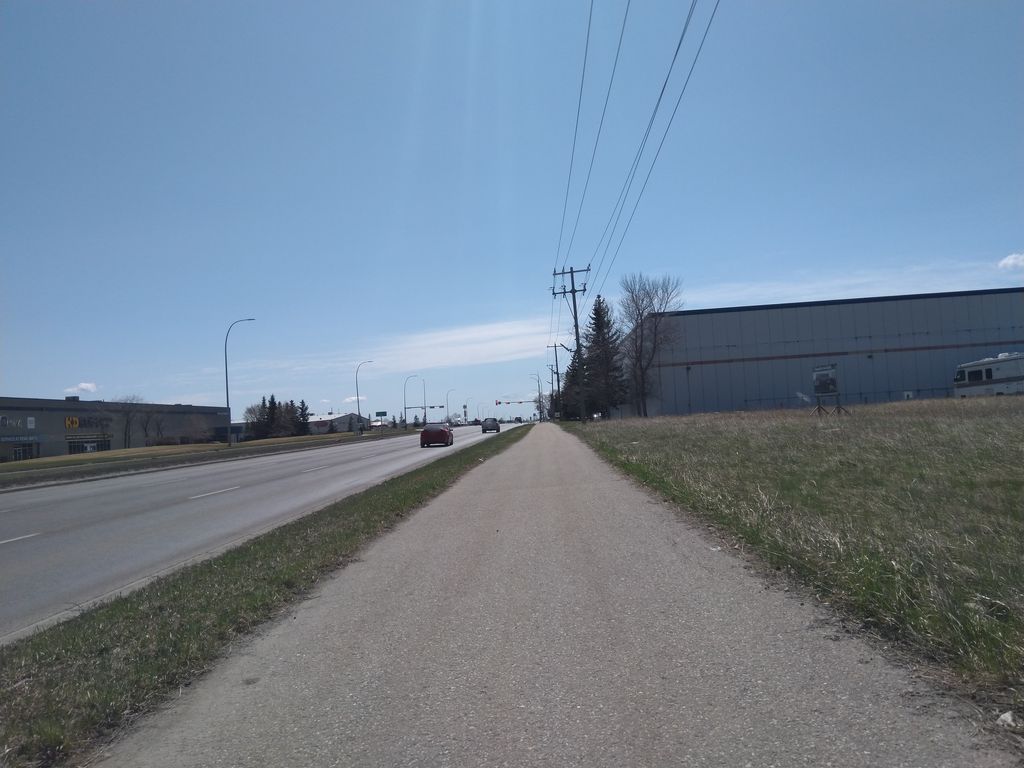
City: calgary